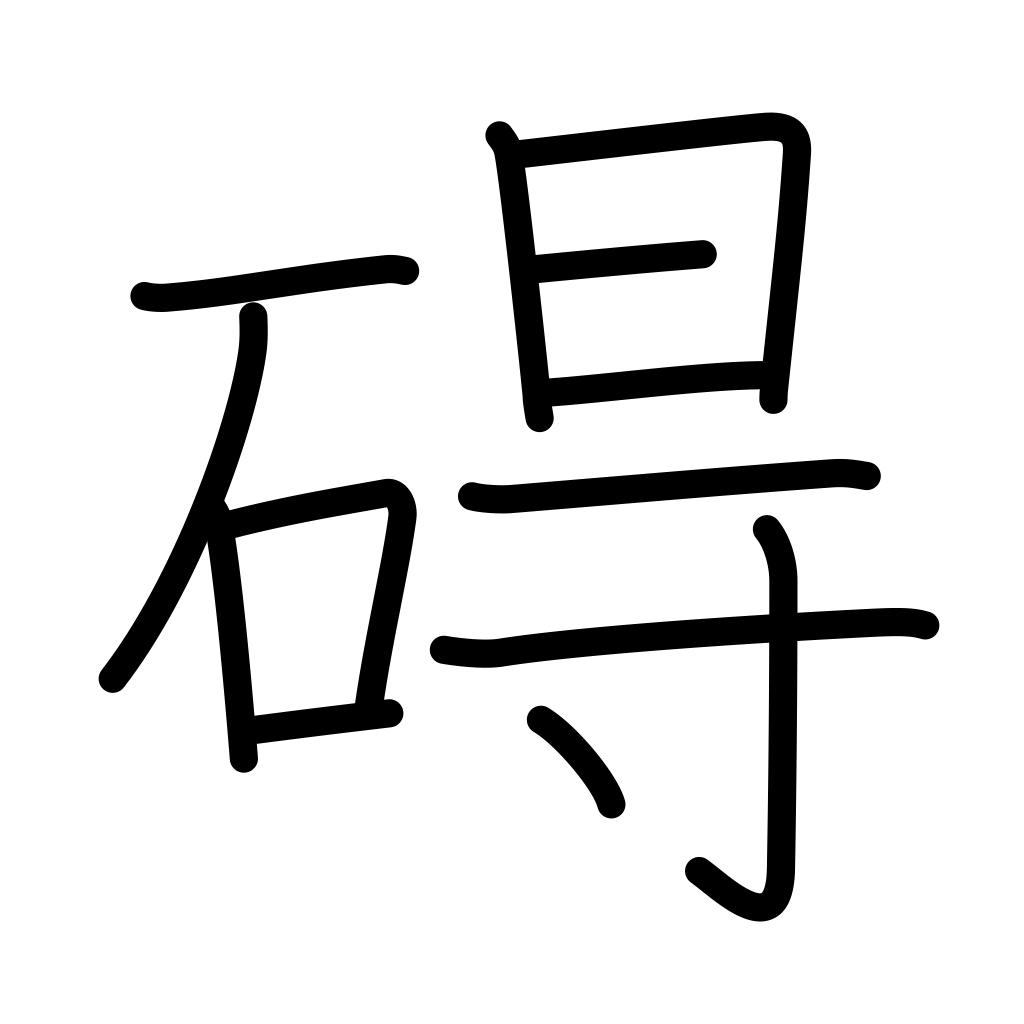
Meaning: obstacle